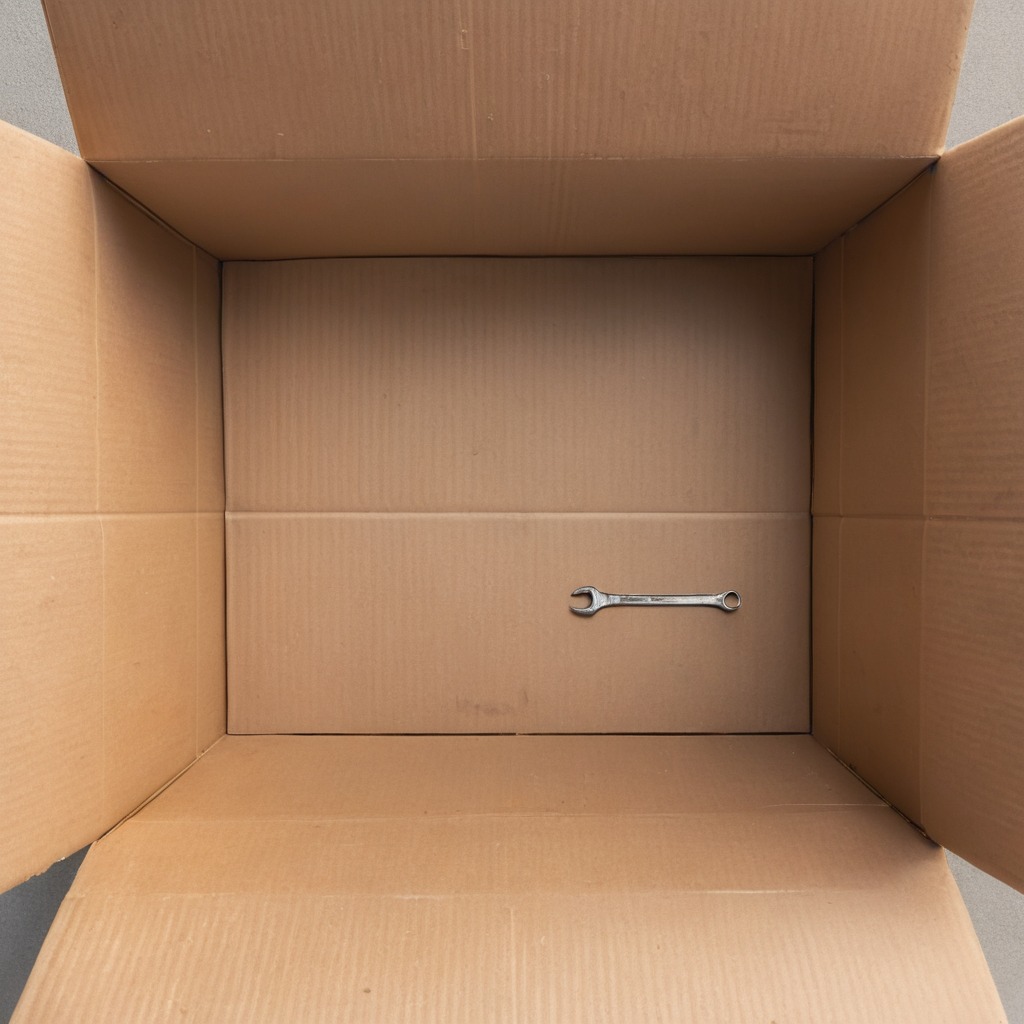
An wrench lying on a clean dry cardboard box surface in an outdoor workshop during daytime bright natural light soft shadows slightly creased but